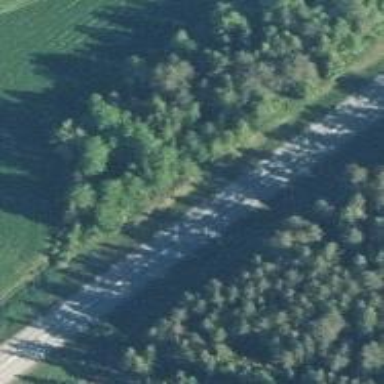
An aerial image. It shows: Asphalt road classified as trunk highway.